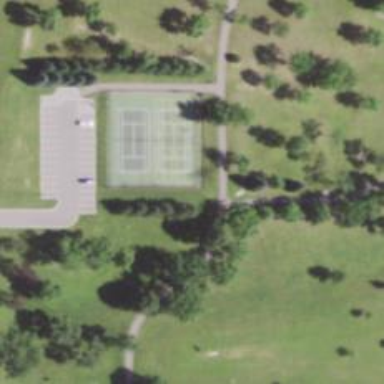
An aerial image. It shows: Disc golf tee area.